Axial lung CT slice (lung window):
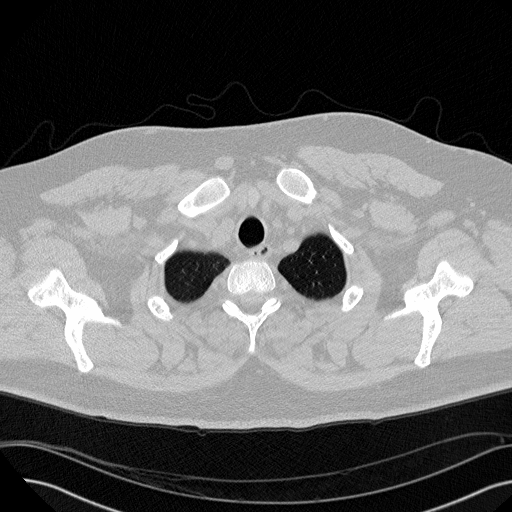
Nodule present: no